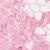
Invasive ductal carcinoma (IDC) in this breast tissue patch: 0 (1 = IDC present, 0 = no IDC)